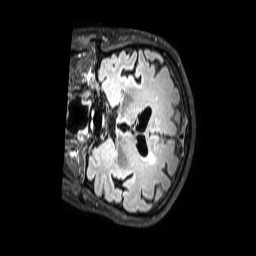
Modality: FLAIR
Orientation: coronal
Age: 73
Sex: male
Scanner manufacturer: philips
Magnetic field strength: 3 T
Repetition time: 4.8 s
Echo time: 0.2794 s